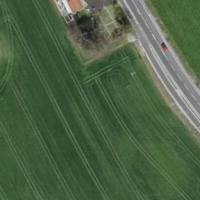
EUNIS habitat code: 52
Species observed at this site:
Senecio vulgaris